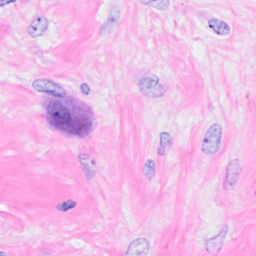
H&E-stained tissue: Breast